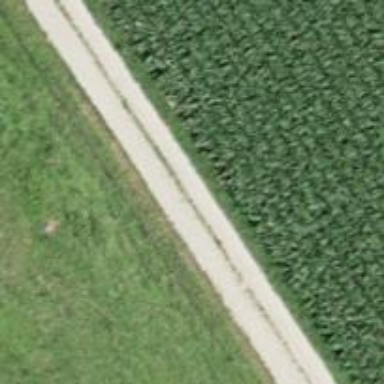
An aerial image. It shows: Gravel track with grade2 quality.